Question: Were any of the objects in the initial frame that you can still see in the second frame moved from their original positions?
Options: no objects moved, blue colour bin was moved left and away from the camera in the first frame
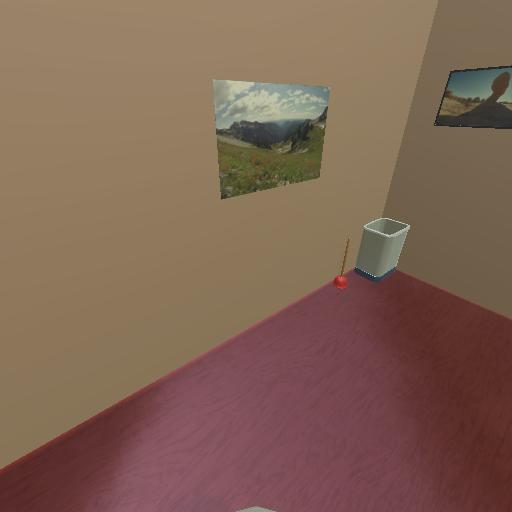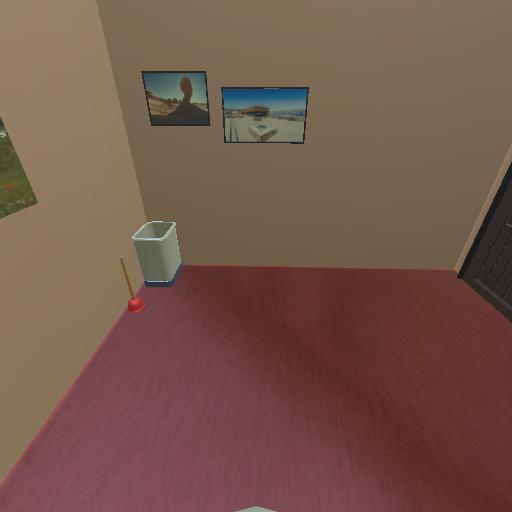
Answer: no objects moved